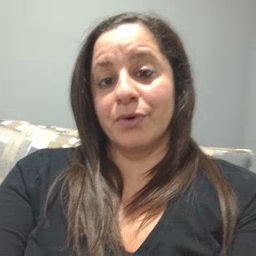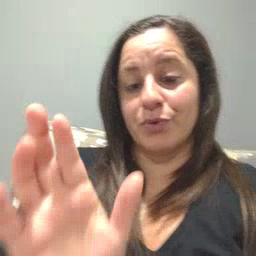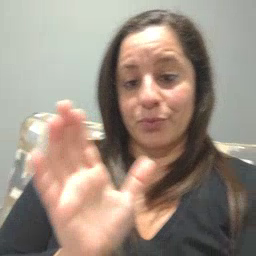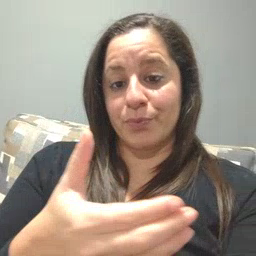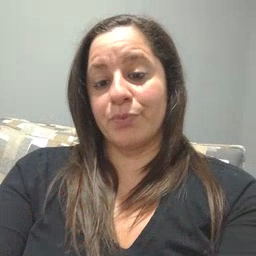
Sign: room